Question: I am thinking about using web services (SOAP) for the web based Timesheet application. There will be around 250-300 people using this website.
VS2010 (VB.NET, ASP.NET with AJAX or telerik) and ORACLE
Web Server is in UK but users will be accessing this application through different countries.
In the past I have used web services for slightly bigger application. My plan is to use web services for data layer. I will be passing Oracle Store procedures value in XML format and then extract them within the store procedure. Web service function will call the store procedure and then return the dataset object to UI.
(All the database related functions (Data Provider and etc) will be in web services like connection and functions returning datasets.)
There will also be number of reports in this application especially for finance.
In future, I will develop few other (small - medium) size applications using this web services.

>
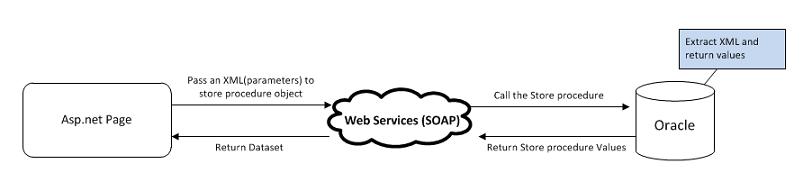
Answer: Of course using a webservice for data retrieval will slow down the performance of the application, because you add another layer. Data will have to be (de)serialized, which takes processing time.
What is the alternative? If you don't use a webservice, then you'll have to write the data access code in a separate project that your ASP.Net site will reference and use, but it requires a direct connection between the database server and your web server. If that won't be a problem: use the most direct approach. The less code, the less possible bugs.
If you however want the client to get live data through these webservices (e.g. via AJAX), or if you want to create applications that can run everywhere and refer to the data, a webservice definitely is the way to go.